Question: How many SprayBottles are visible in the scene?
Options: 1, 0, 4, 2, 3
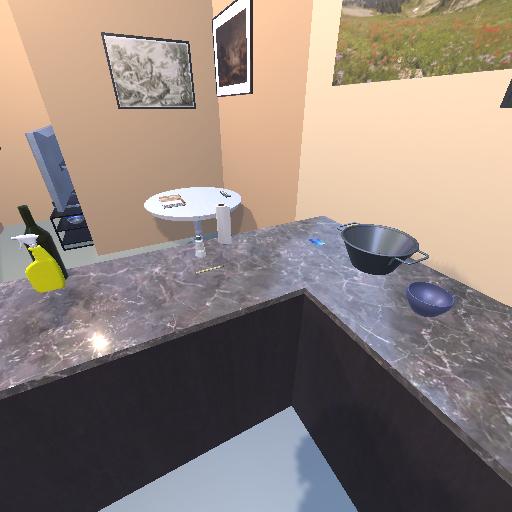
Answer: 1